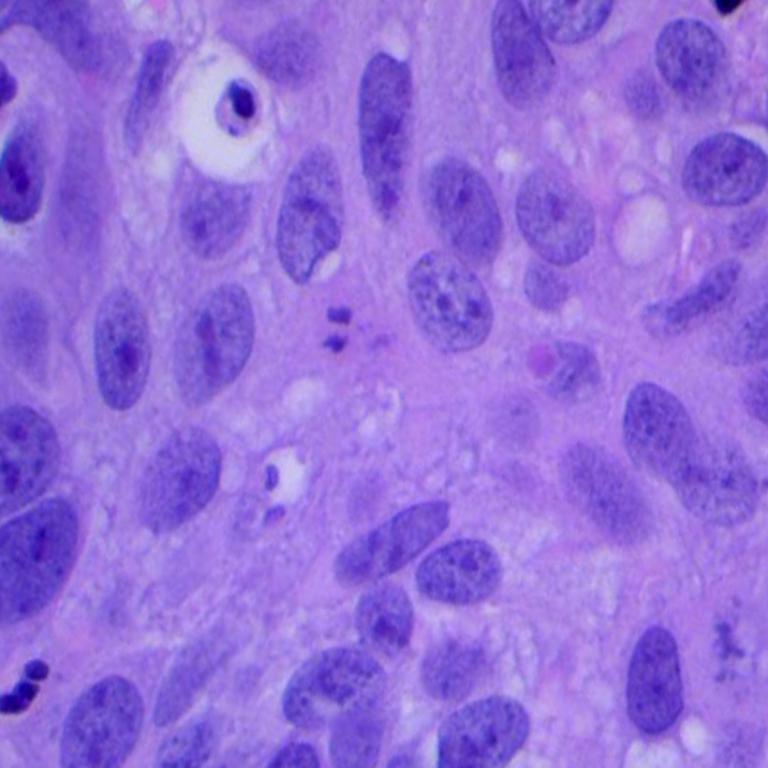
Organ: lung
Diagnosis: squamous carcinomas